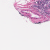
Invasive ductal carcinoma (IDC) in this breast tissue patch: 0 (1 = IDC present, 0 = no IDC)